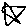
Label: star